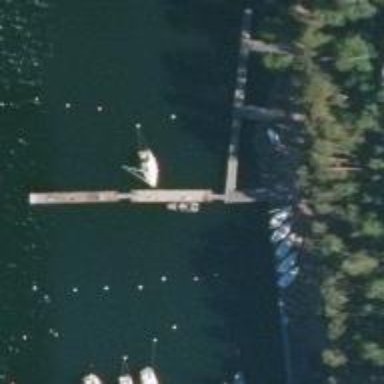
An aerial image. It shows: Pier with mooring facilities.